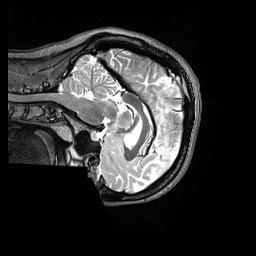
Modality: T2w
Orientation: sagittal
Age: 29
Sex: female
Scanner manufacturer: siemens
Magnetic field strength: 3 T
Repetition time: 3.2 s
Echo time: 0.563 s